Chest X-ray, PA view. Patient: 56 years old, sex M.
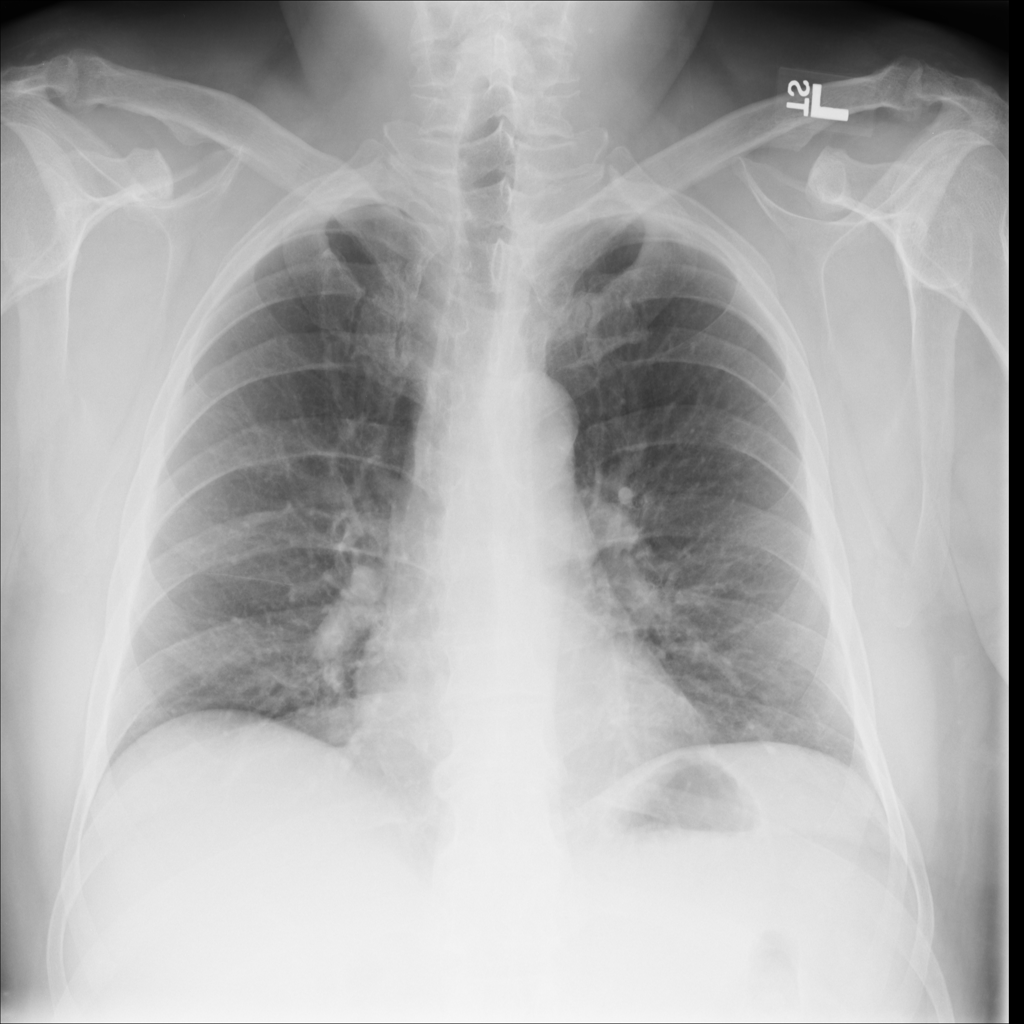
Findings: No Finding